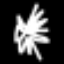
Label: palm tree